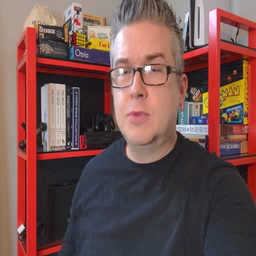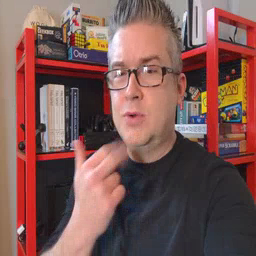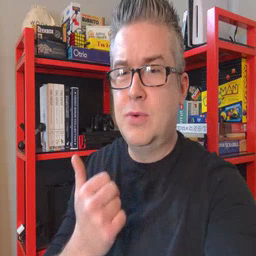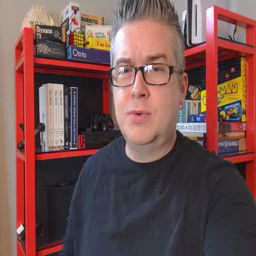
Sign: cute